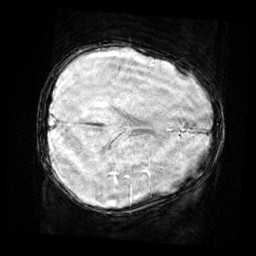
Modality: SWI
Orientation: axial
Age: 10
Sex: male
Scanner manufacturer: siemens
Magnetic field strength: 3 T
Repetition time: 0.027 s
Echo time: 0.02 s